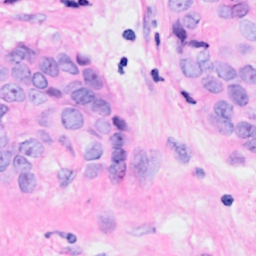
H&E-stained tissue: Breast